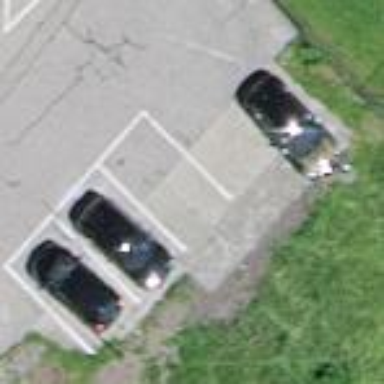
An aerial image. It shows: Parking area.